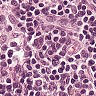
Metastatic tissue present: no